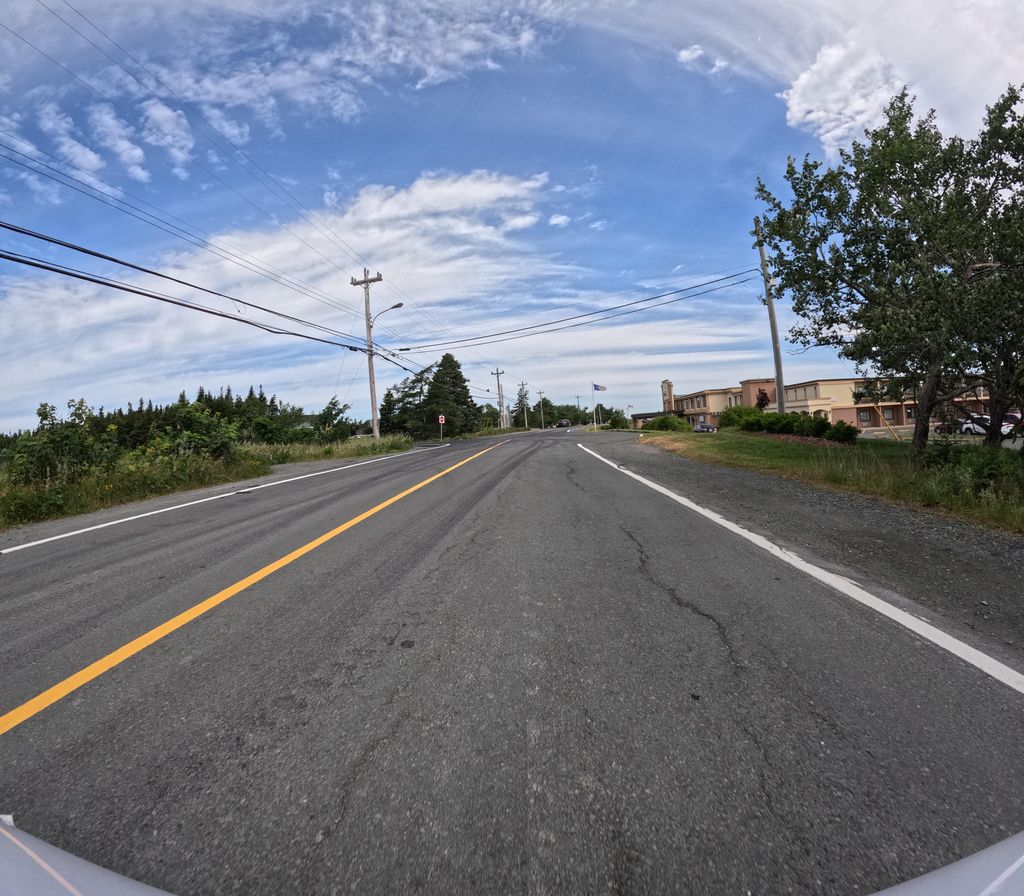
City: st_johns